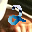
Label: 2